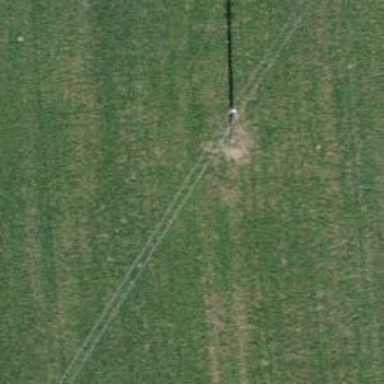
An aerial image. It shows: Minor power line.